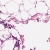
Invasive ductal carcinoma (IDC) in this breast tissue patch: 0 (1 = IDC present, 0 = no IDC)